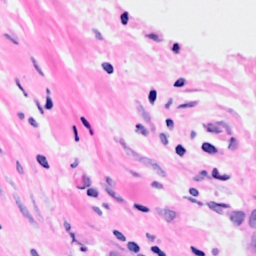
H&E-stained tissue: Breast